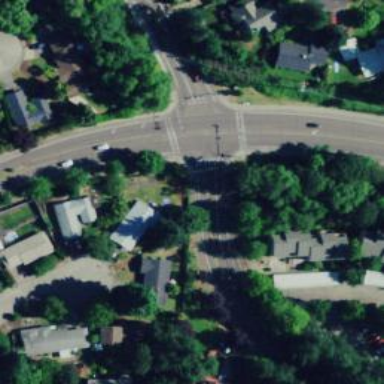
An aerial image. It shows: Marked crossing on footway.